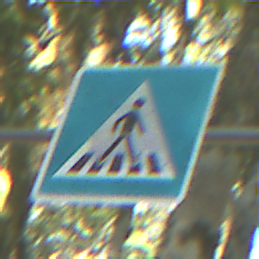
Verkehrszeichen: FussgaengerueberwegLinks
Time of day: Midday
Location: Outdoor (Nature)
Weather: Clear
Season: NotSpecified
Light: Natural